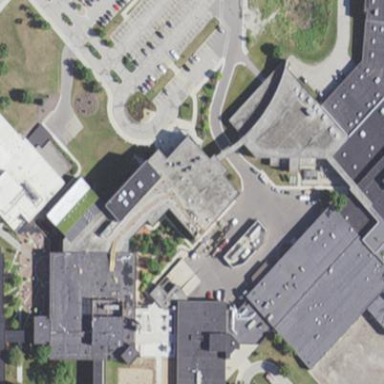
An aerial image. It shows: College building.